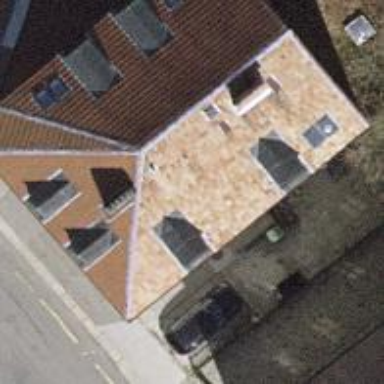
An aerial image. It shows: Part of building.